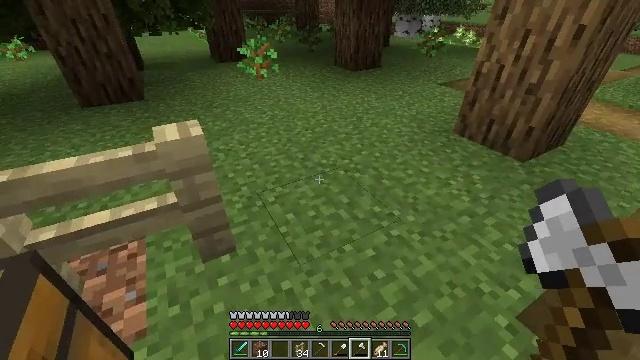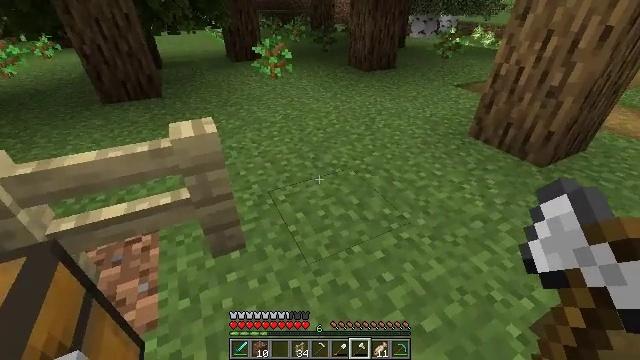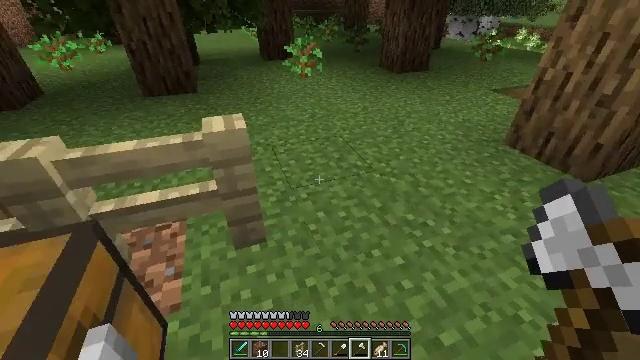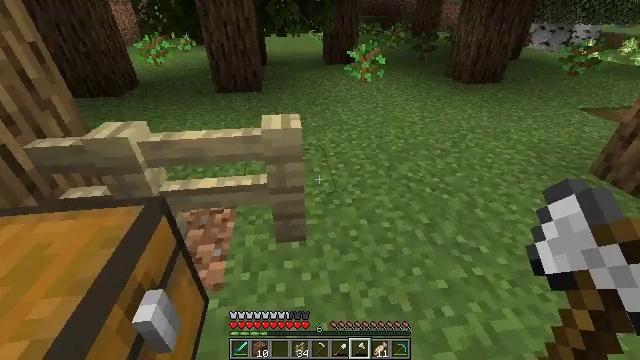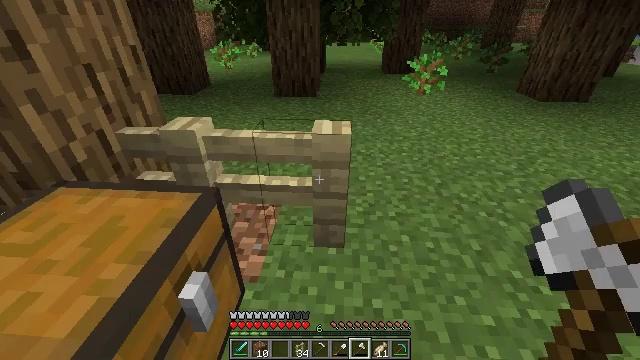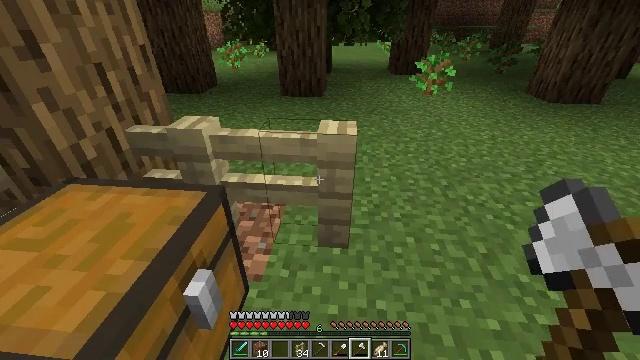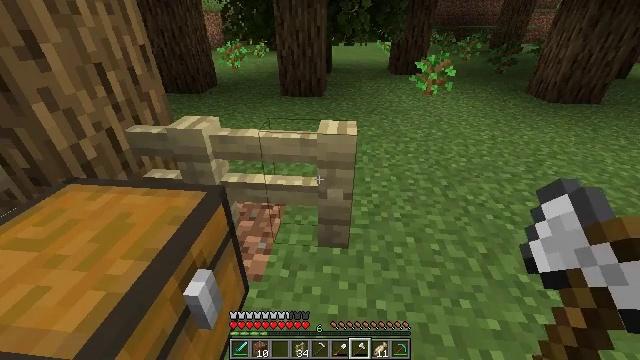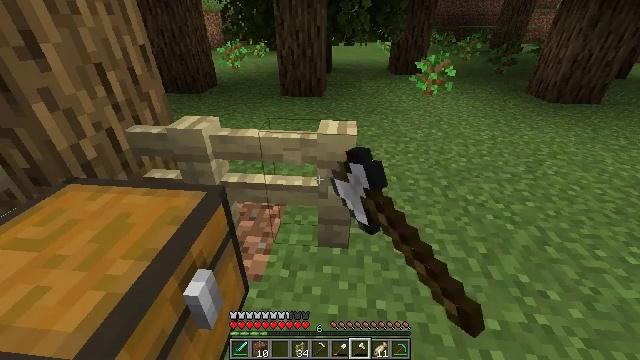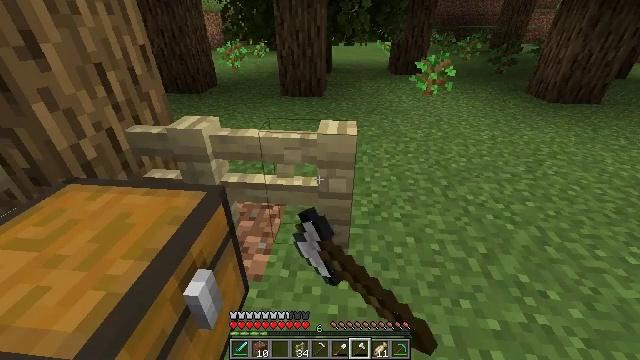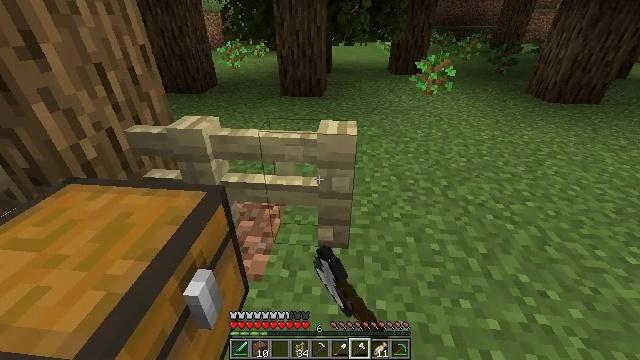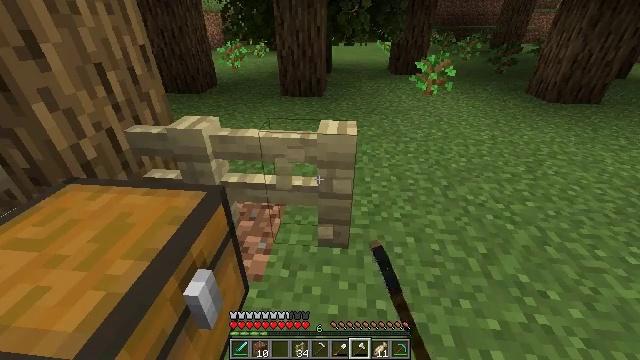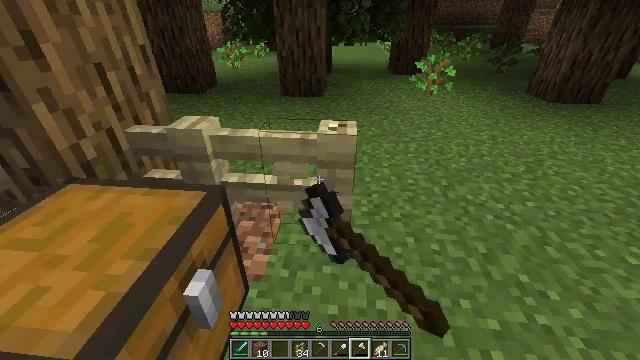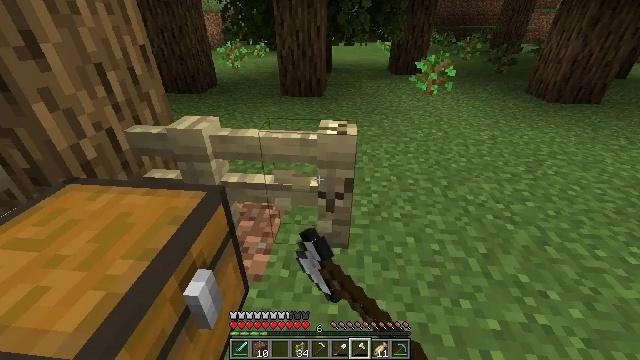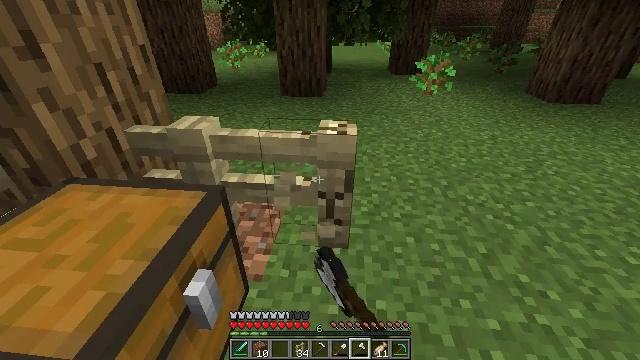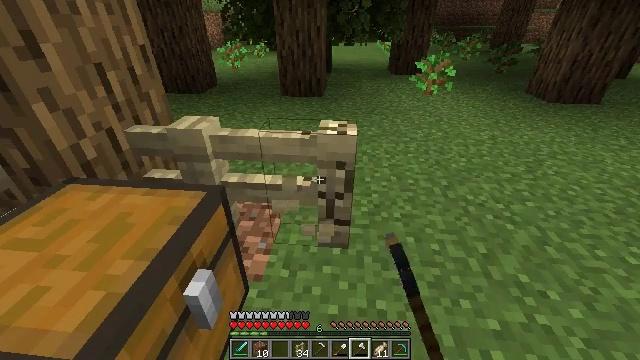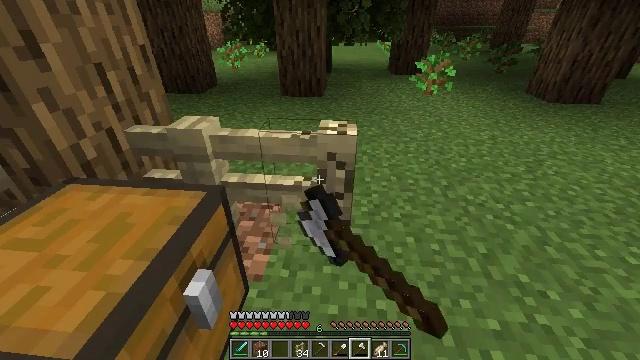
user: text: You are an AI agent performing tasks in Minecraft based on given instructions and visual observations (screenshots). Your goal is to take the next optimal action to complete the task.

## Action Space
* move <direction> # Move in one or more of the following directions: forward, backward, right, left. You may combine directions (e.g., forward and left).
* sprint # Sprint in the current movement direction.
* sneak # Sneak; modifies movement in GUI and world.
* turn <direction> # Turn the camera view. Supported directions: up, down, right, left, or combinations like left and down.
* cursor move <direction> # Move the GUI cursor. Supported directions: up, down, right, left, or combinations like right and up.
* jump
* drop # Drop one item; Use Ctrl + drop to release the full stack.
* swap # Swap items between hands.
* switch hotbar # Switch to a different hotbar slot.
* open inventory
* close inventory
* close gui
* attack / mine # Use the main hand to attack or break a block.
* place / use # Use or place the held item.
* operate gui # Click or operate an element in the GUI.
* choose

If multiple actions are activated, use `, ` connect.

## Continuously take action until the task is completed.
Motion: motion action
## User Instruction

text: Left click to destroy the birch fence.
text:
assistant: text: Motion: turn left
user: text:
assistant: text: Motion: turn left
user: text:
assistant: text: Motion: turn left
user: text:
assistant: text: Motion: turn left and up
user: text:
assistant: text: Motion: turn left
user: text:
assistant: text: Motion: attack / mine
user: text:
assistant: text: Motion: attack / mine
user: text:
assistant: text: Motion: attack / mine
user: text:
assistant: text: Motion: attack / mine
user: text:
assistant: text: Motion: attack / mine
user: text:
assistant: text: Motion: attack / mine
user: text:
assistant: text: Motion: attack / mine
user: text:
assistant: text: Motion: attack / mine
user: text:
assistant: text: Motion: attack / mine
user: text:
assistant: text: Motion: attack / mine
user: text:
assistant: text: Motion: attack / mine
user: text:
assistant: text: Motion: attack / mine
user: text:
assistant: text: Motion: attack / mine
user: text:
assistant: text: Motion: attack / mine
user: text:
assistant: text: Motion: attack / mine
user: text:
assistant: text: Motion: attack / mine
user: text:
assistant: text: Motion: attack / mine
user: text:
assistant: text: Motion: attack / mine
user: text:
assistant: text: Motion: move forward, attack / mine
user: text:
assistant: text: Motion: no_op